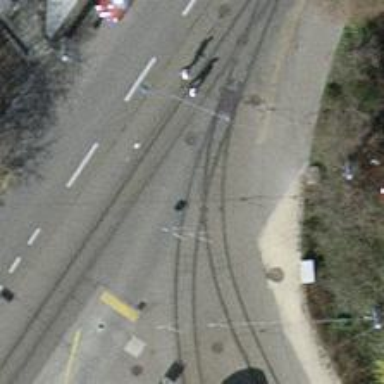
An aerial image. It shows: Tram level crossing on railway.